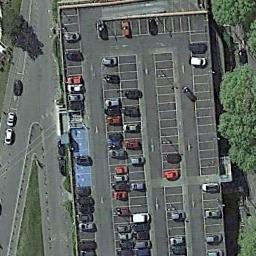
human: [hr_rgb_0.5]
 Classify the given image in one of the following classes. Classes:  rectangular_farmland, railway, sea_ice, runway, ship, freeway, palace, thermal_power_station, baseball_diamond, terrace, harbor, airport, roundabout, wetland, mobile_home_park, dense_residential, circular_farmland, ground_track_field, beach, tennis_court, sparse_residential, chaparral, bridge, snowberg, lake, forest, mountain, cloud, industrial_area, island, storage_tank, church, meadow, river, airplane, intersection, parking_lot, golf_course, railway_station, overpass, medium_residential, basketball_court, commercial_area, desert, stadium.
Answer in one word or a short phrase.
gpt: parking_lot